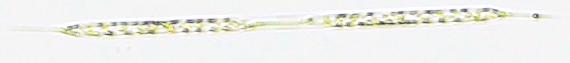
Label: Rhizosolenia